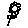
Label: flower